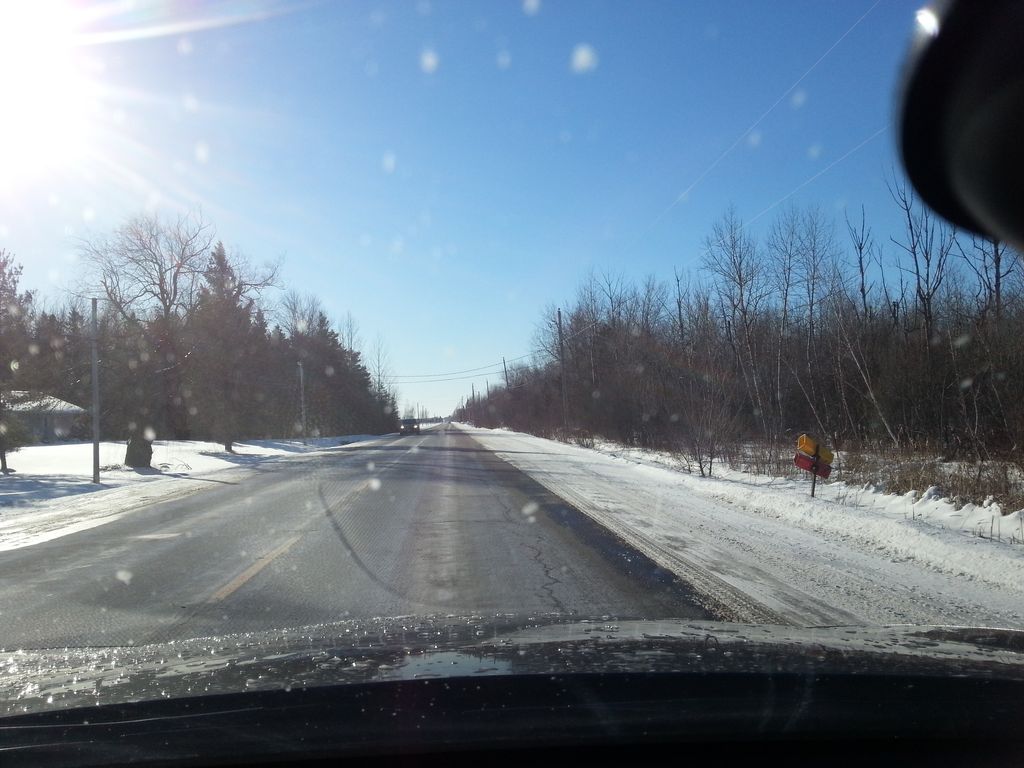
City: ottawa-gatineau